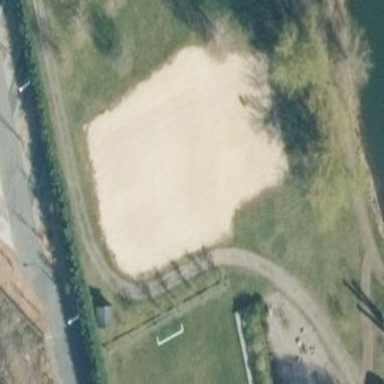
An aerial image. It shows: Volleyball pitch for leisure sports activities.